Question: I have the problem that I have horizontal input data and I would like to use selected cells, which are in a vertical format, and for example simply calculate two vertical cells.
At the moment I am typing in every cell by hand, because the locking of the colum works only if pulled in the same direction.
I tried to fix the cell with f.ex.: '$A1', but this does not work.
Please see my example:

Any recommendation how I could do that automatically in excel?
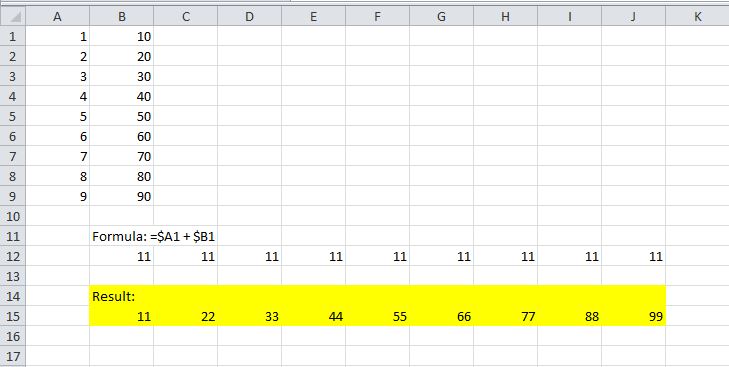
Answer: Try
=INDEX($A$1:$A$9,COLUMN(A1))+INDEX($B$1:$B$9,COLUMN(A1))
copy across